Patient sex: M
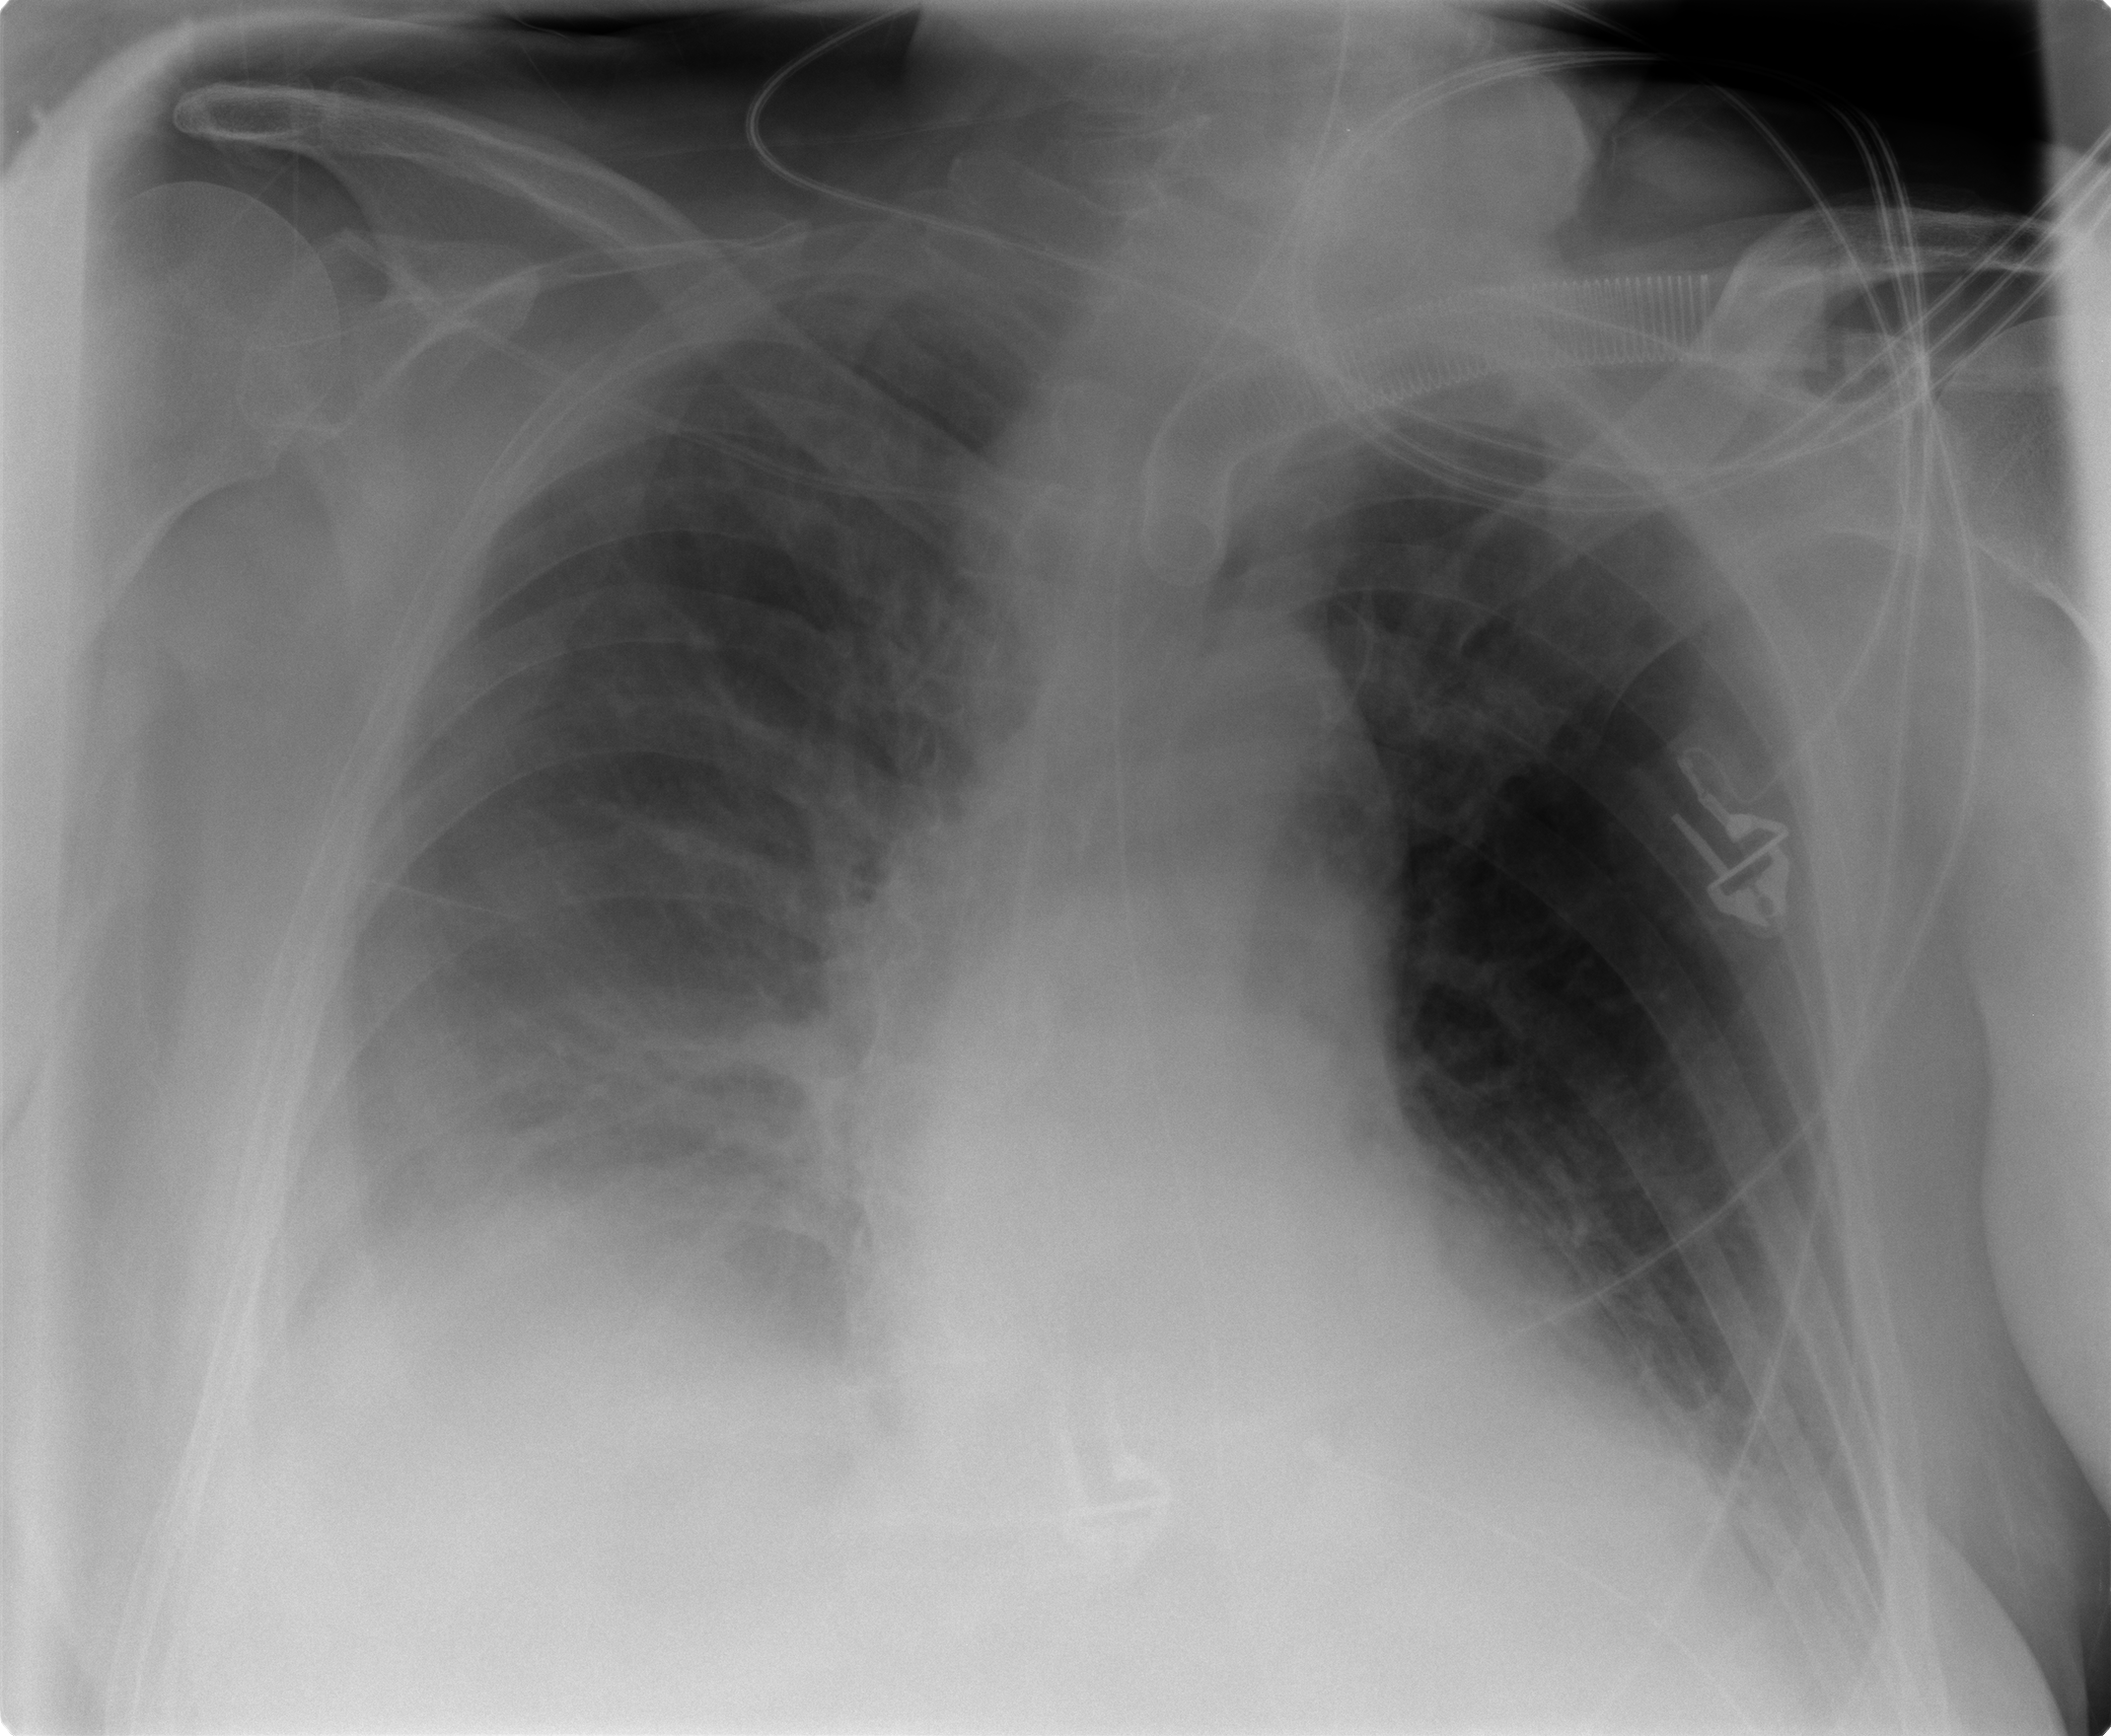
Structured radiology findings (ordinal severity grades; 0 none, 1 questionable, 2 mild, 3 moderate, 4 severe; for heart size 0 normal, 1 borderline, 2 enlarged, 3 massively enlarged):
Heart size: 0
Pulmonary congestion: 0
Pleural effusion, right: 3
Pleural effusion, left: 2
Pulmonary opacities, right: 0
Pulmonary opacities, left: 0
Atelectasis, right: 2
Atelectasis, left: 2